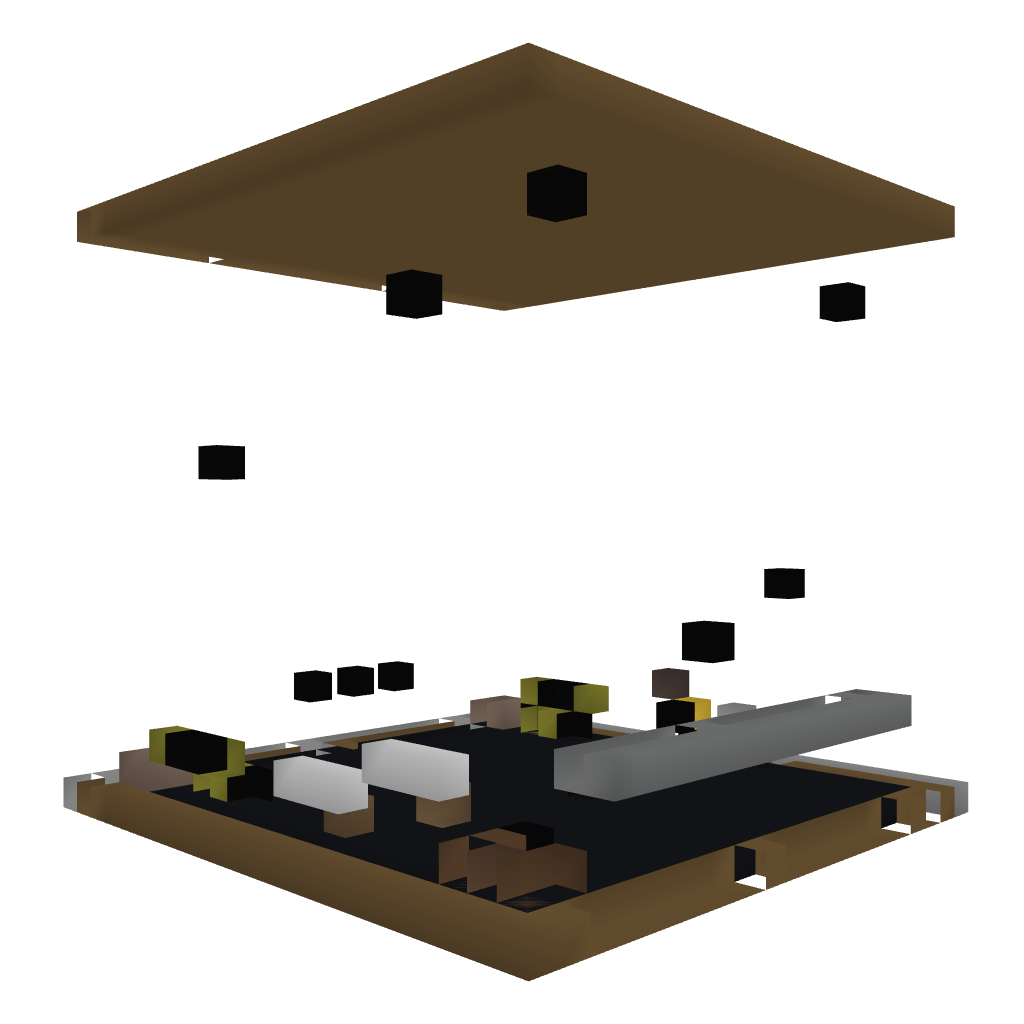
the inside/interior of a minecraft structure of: My House By niero